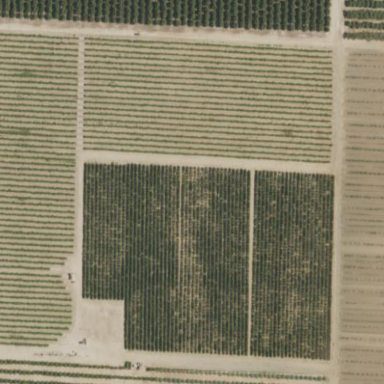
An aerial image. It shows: Vineyard.